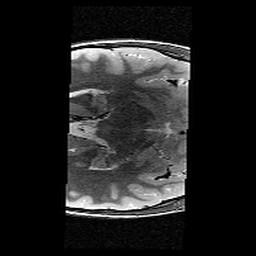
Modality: T2w
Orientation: axial
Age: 11
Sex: male
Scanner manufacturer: siemens
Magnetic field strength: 3 T
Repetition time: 9.23 s
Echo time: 0.067 s